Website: bh-photo
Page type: address-validator
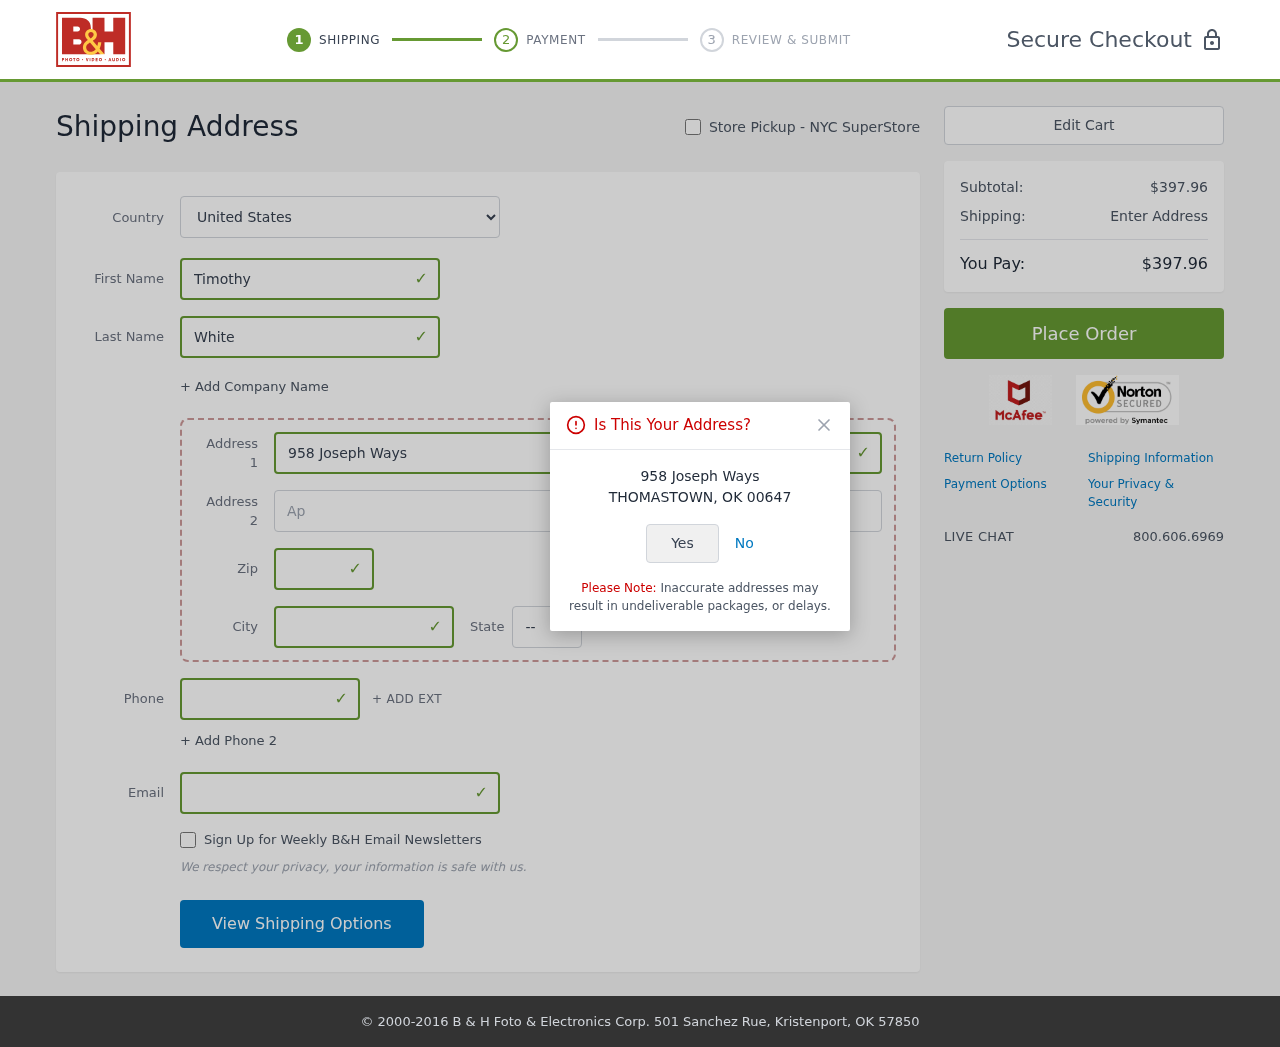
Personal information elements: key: PII_CITY
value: Thomastown
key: PII_COUNTRY
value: United States
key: PII_EMAIL
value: timothywhite@hotmail.com
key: PII_FIRSTNAME
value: Timothy
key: PII_LASTNAME
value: White
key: PII_PHONE
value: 7377985466
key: PII_POSTCODE
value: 00647
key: PII_STATE_ABBR
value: OK
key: PII_STREET
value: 958 Joseph Ways
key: PII_STREET2
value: Apt. 557
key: PII_CITY_CONFIRM
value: THOMASTOWN
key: PII_POSTCODE_FULL
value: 00647
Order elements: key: ORDER_SUBTOTAL
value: $397.96
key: ORDER_TOTAL
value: $397.96